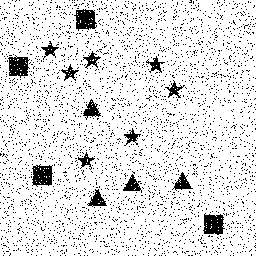
Squares: 4
Triangles: 4
Stars: 7
Total shapes: 15